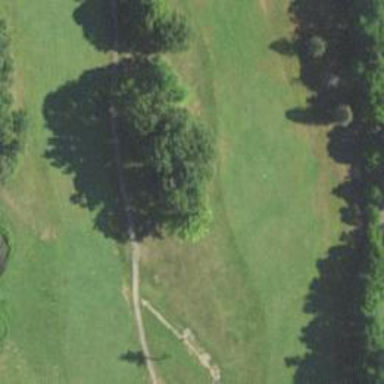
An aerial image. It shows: Path for golf carts.